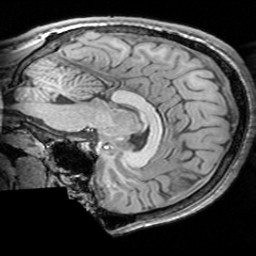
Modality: T1w
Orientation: sagittal
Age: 20
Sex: male
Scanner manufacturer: siemens
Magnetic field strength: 3 T
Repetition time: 1.63 s
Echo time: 0.00311 s